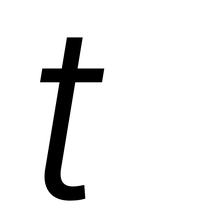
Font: Inter-Italic_Light_Italic